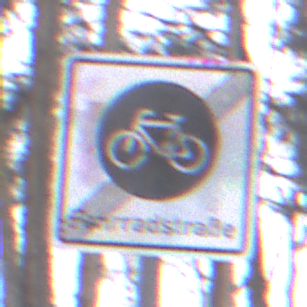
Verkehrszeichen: EndeFahrradstrasse
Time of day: Midday
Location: Outdoor (Nature)
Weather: Overcast
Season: Autumn
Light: Natural